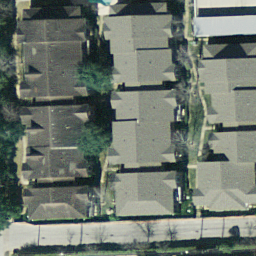
Label: residential